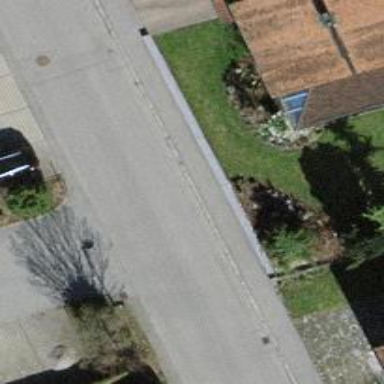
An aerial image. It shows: Residential road with asphalt surface. There is asphalt sidewalk on the right side.